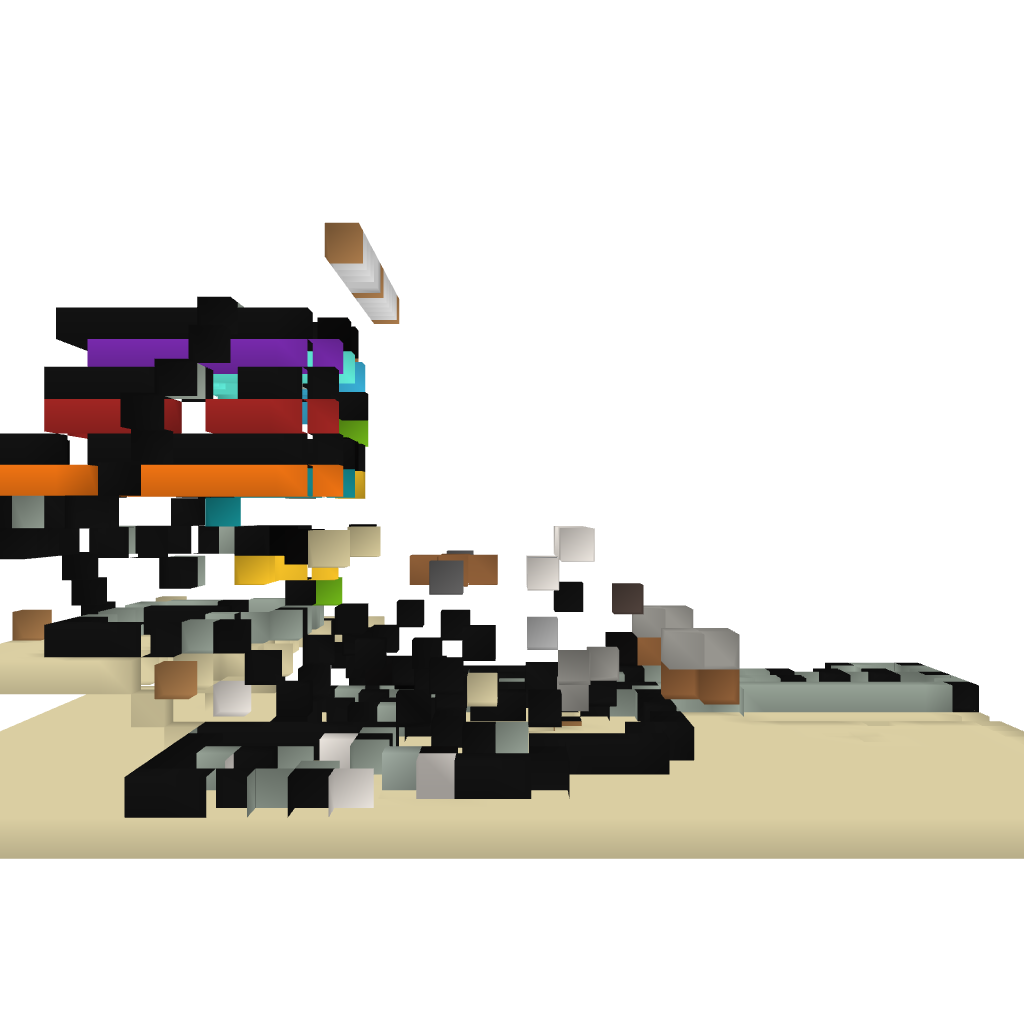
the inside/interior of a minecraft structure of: Wheel of H